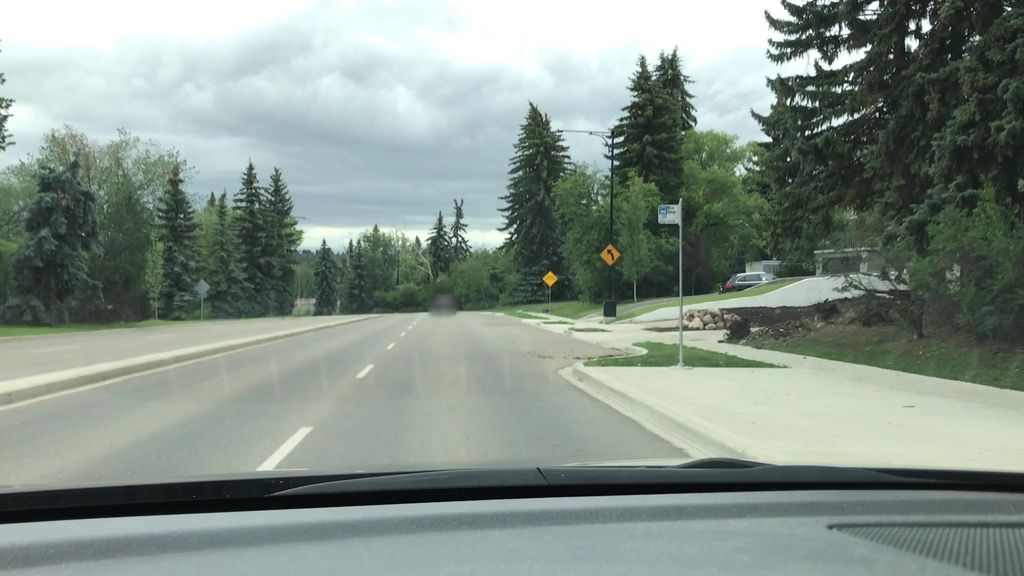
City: edmonton